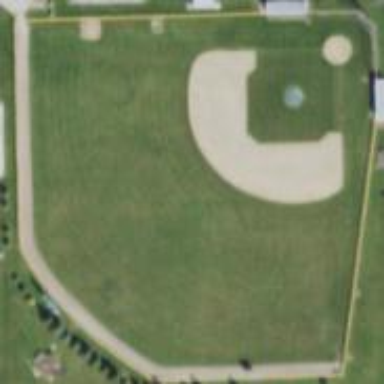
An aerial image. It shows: Baseball pitch for leisure land.